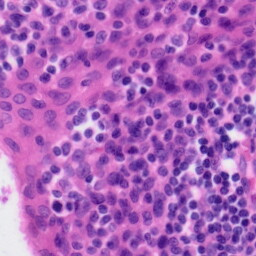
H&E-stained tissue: Tonsil